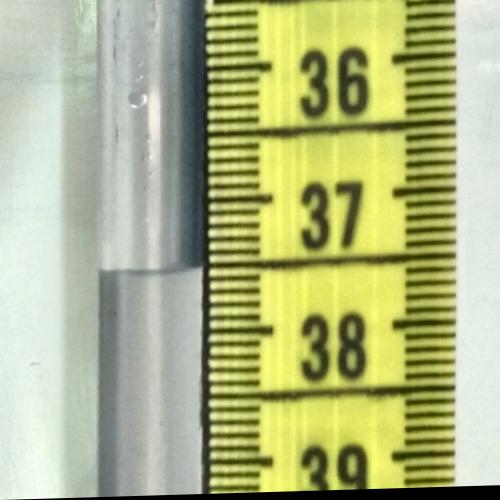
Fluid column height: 37.5 cm